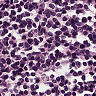
Metastatic tissue present: no